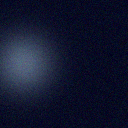
Screen state: off